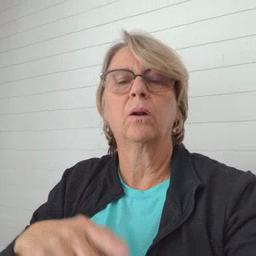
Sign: on